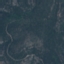
Land use / land cover: HerbaceousVegetation